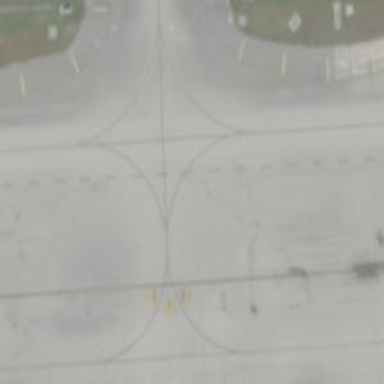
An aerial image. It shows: View of taxiway at the airport.